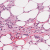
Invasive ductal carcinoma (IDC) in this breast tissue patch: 0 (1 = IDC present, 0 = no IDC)